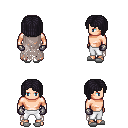
a pixel art fantasy rpg character, male body template, human, light skin, gray tattered cape, white pants, raven pageboy hairstyle, metal gloves, white slippers, four views (front, back, left, right), 2x2 character sprite sheet, small pixel art, hard edges, no anti-aliasing